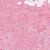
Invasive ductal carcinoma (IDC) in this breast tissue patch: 0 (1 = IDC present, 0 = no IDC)